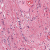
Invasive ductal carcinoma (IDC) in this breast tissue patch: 0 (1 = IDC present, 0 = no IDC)